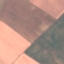
Label: AnnualCrop